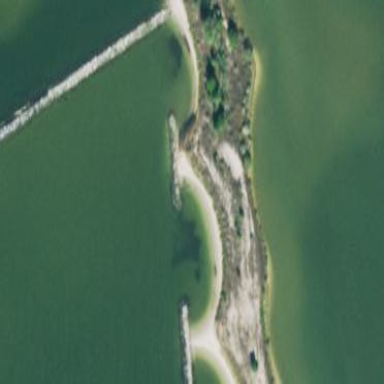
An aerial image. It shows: Breakwater made of rock.